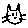
Label: cat